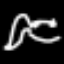
Label: frog